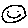
Label: smiley face